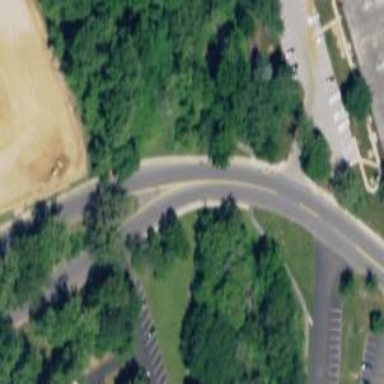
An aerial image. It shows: Unmarked crossing on the road.